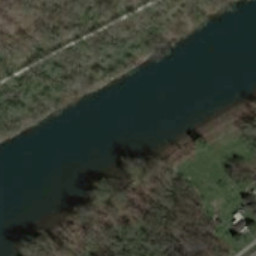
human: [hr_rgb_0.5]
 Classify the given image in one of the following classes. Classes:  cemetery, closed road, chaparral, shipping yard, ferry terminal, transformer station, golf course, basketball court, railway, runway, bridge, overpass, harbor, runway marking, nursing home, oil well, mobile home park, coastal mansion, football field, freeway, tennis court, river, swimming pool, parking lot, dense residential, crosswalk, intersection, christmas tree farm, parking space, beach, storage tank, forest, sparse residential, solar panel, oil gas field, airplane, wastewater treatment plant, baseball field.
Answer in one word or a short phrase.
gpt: river